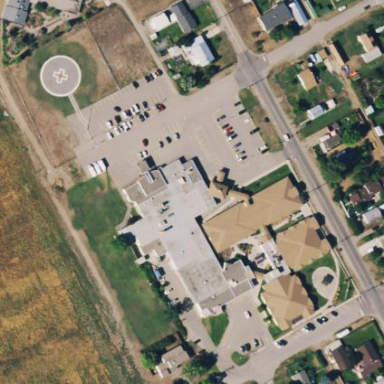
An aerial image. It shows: Healthcare facility identified as hospital.